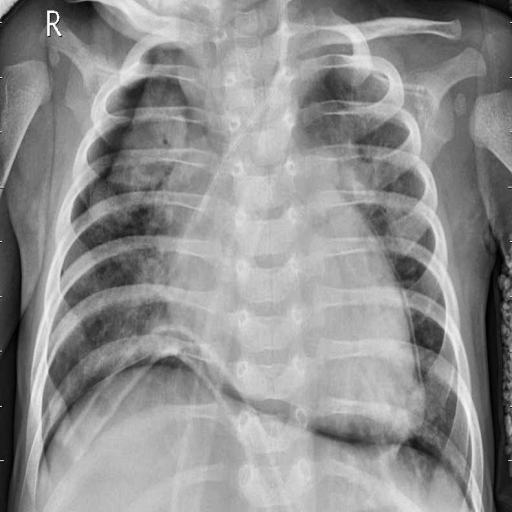
Finding: PNEUMONIA